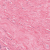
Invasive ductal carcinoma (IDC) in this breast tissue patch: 0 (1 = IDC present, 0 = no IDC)